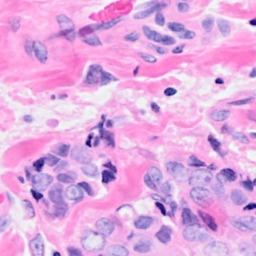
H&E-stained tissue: Breast